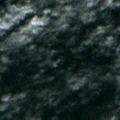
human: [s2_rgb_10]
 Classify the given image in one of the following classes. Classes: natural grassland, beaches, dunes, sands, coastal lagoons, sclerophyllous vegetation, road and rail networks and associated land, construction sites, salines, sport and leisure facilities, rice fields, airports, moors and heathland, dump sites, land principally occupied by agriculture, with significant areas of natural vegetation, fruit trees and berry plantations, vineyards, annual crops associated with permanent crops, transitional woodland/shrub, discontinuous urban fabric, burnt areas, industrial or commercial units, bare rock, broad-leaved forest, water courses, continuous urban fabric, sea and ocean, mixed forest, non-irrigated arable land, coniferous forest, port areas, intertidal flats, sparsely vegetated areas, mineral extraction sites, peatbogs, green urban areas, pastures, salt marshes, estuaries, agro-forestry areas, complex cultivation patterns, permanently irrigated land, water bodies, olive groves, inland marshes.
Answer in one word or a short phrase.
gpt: sea and ocean